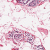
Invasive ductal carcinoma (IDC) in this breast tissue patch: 0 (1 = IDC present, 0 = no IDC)